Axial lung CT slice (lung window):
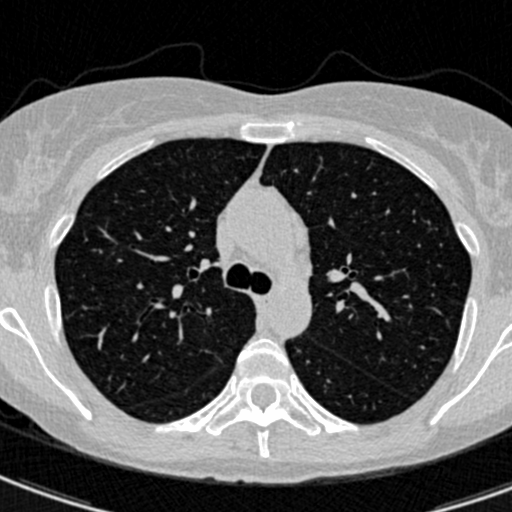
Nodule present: no